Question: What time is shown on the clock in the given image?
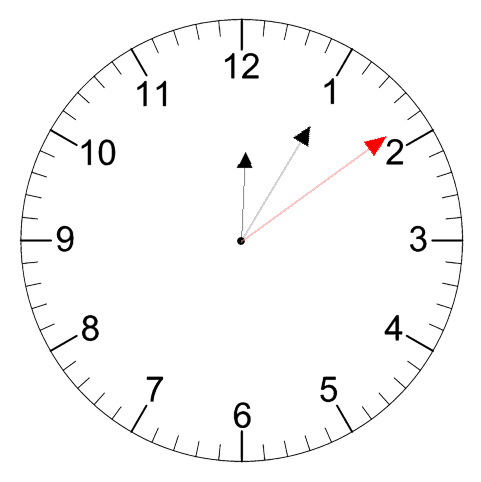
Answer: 12:05:09